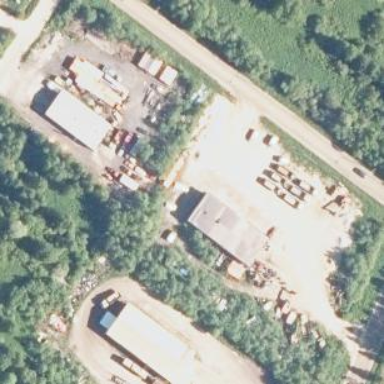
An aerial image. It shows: Scrap yard located in industrial area.